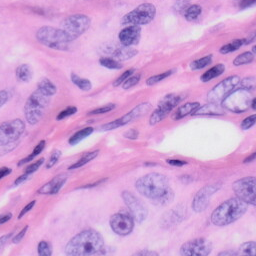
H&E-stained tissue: Skin